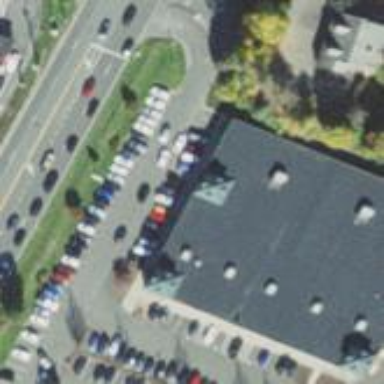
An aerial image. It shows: Parking area with asphalt surface.